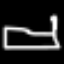
Label: bed